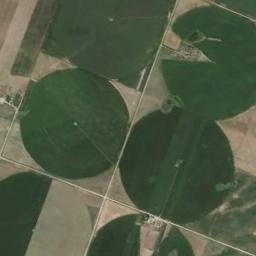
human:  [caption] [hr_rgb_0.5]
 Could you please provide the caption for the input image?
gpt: Several pieces of green and earth-colored neatly arranged circular farmland with irregular circles .

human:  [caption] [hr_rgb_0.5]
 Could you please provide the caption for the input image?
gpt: Several dark green circular or fan-shaped farmlands with different radians are neatly arranged on the wasteland .

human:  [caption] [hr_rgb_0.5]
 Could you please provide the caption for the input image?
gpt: There are some deep green circle farmland .

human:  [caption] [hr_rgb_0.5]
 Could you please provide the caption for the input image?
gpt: There are four round fields .

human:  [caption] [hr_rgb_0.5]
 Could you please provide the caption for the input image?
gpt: There are several green circular farmlands arranged neatly .